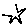
Label: star